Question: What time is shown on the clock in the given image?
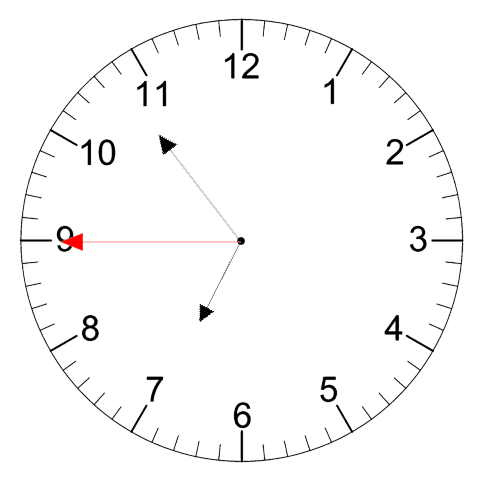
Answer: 06:53:45